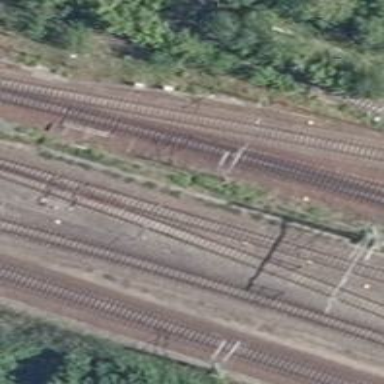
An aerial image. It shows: Railway switch.